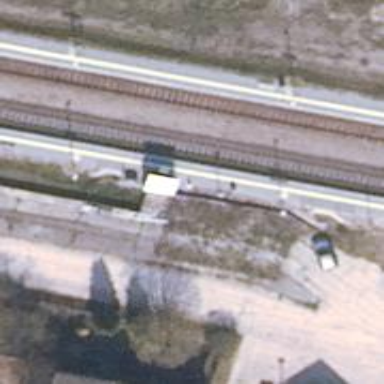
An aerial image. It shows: Railway station that also serves as public transport station.